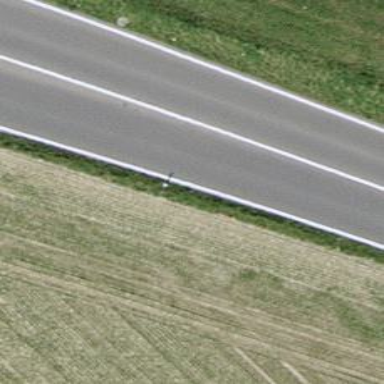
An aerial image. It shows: Primary highway.